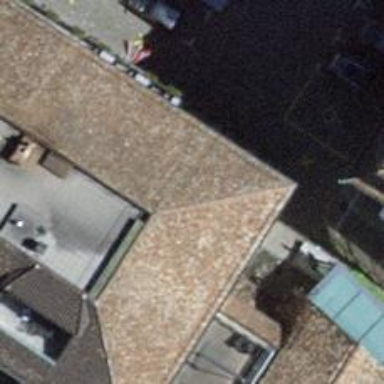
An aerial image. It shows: Restaurant.